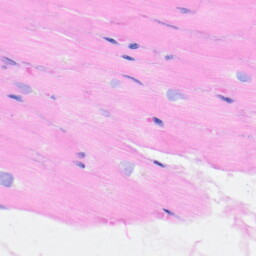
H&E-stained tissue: Heart